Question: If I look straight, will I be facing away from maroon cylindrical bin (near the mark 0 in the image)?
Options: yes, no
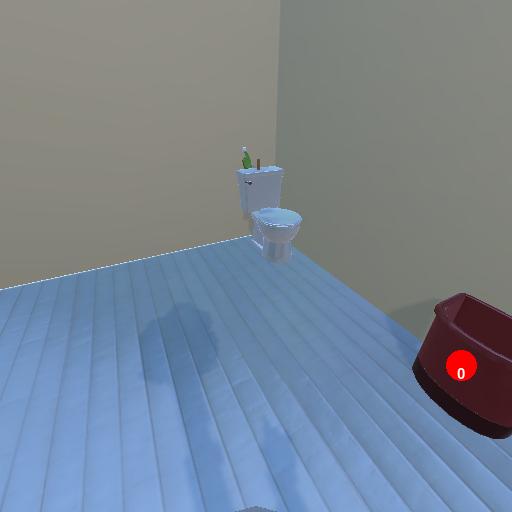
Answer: yes